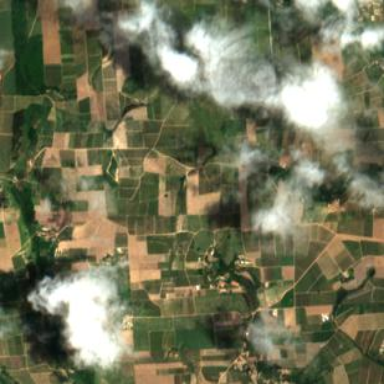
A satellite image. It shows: Orchard with pineapple plants.